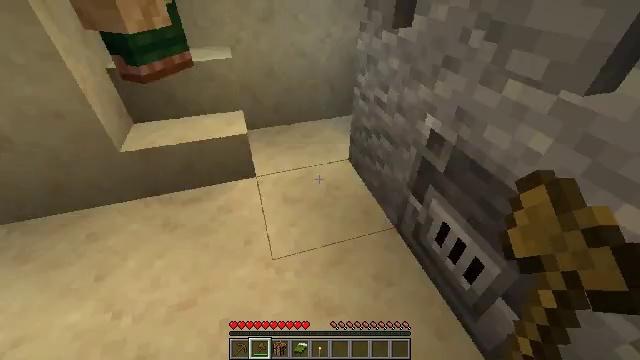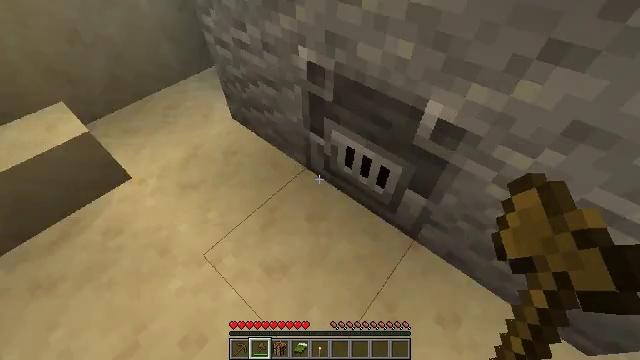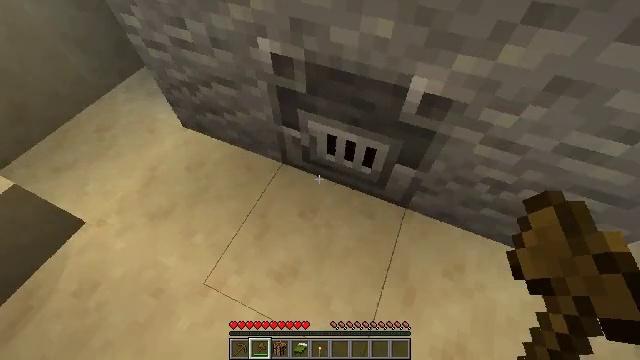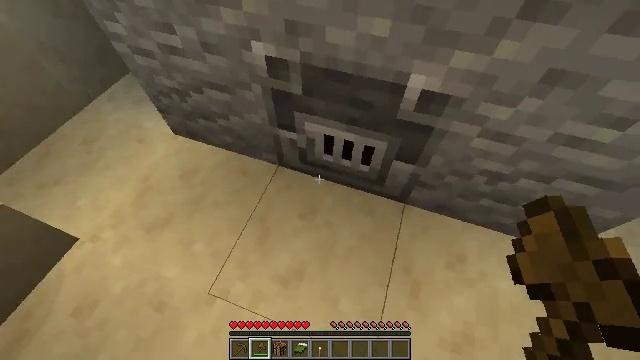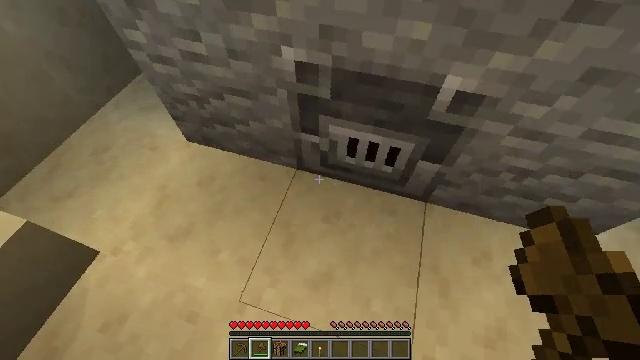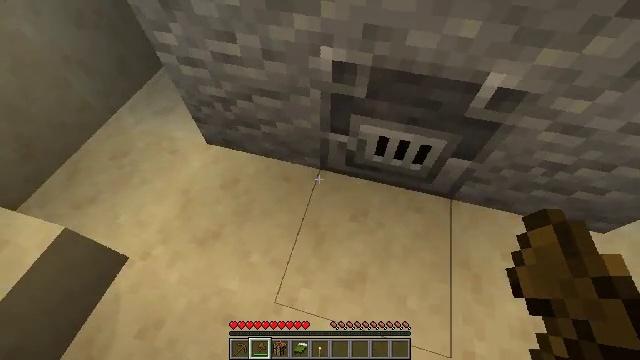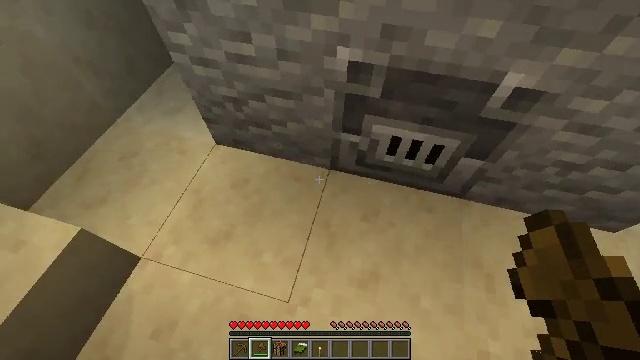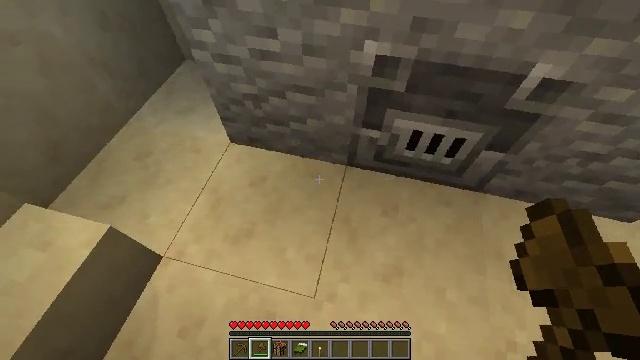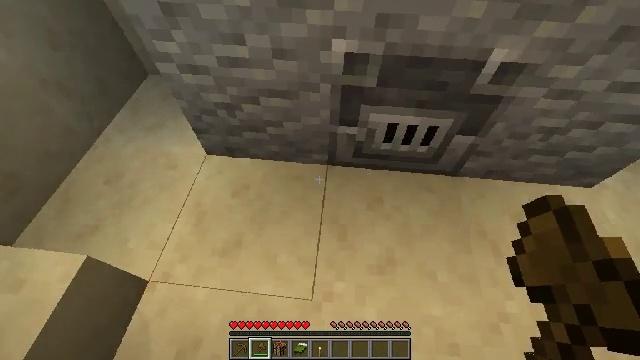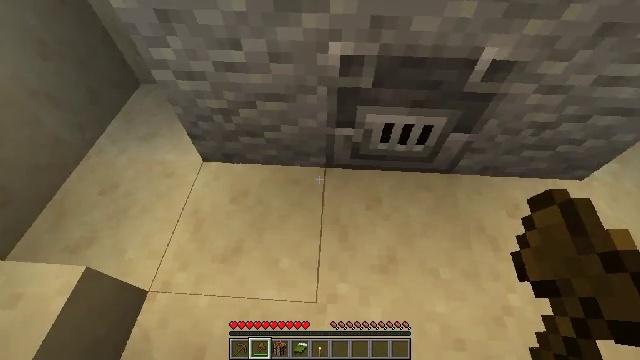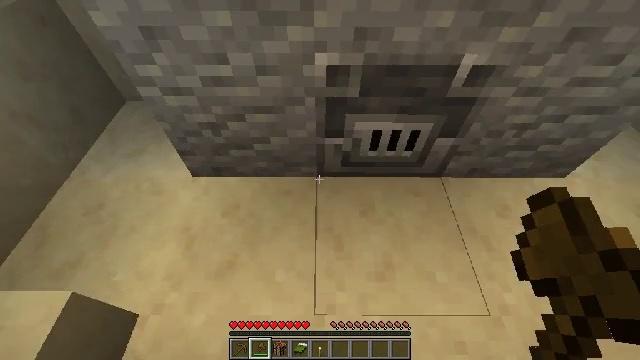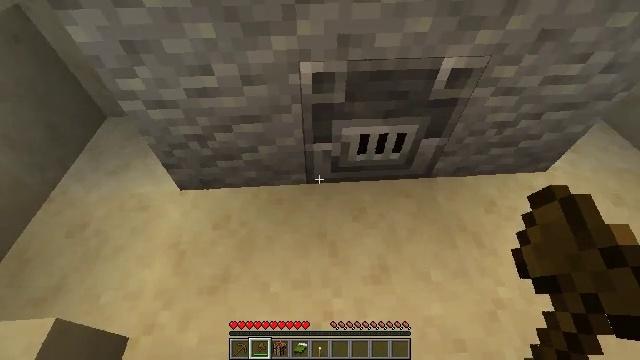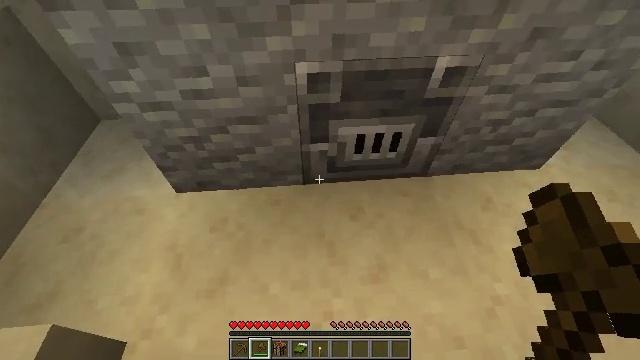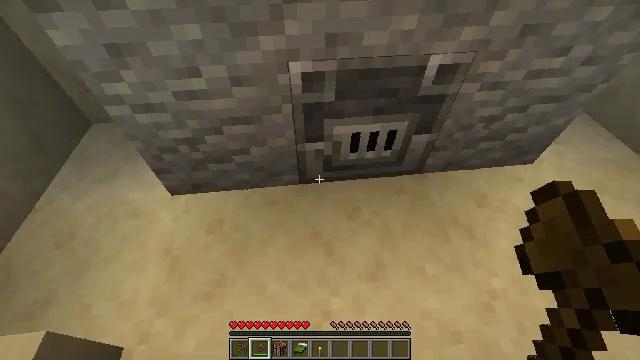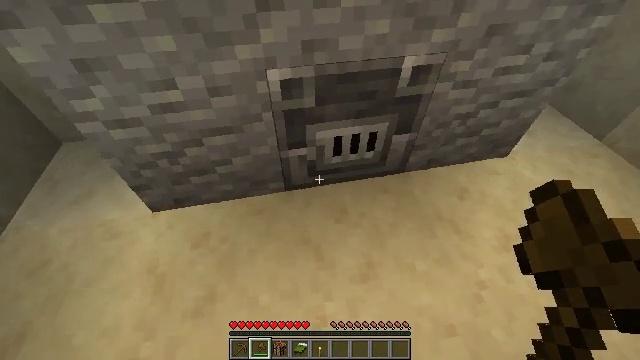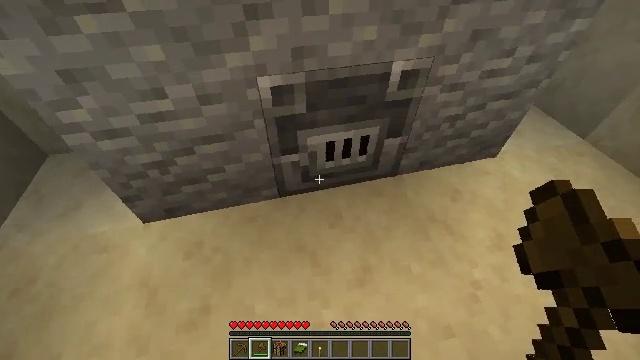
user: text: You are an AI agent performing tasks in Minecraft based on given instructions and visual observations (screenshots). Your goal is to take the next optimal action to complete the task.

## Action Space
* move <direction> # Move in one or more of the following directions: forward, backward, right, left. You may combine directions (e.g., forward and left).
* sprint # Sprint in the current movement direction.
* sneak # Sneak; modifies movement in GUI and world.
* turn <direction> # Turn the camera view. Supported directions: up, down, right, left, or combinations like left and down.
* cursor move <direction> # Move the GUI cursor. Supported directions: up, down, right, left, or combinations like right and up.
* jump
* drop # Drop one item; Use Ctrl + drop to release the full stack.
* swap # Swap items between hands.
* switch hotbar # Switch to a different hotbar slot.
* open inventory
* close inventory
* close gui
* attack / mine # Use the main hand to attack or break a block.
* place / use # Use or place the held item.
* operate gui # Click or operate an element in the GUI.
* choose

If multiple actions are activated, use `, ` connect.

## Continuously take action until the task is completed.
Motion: motion action
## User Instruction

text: Collect the blast furnace by mining it.
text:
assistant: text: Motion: turn right and down
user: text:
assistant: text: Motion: move left, turn right and down
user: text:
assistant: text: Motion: move left, turn right
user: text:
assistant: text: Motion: move left, turn right
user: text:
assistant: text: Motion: move left, turn right
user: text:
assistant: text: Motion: no_op
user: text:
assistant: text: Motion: turn right
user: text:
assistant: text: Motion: turn right
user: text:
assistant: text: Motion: turn right and up
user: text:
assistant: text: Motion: turn right and up
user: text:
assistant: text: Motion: turn right and up
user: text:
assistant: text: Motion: turn right
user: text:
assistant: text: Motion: turn right
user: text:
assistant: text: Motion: turn right and up
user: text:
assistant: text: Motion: turn right and up
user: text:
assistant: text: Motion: turn right and up
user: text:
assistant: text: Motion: turn right and up
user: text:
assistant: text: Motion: turn right and up
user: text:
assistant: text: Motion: no_op
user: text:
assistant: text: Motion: no_op
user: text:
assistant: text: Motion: no_op
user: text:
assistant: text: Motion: turn right
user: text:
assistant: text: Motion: no_op
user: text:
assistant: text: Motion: no_op
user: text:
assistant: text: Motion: no_op
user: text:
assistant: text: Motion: no_op
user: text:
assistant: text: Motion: no_op
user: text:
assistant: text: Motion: no_op
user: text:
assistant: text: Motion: attack / mine
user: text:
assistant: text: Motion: attack / mine